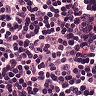
Metastatic tissue present: no